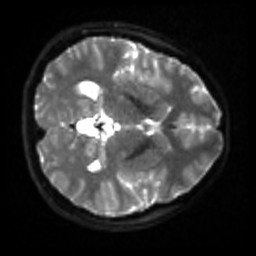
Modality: sbref
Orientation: axial
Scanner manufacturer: siemens
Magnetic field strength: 3 T
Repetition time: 4 s
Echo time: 0.0594 s